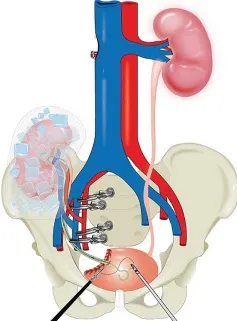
Schematic diagram of total intracorporeal laparoscopic kidney autotransplantation. (H) Reconstruction of the urinary tract system.
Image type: radiology (ct)